Question: I am new in Android App development. I want to set Foreground image to Image button in API level 19. How to do this?

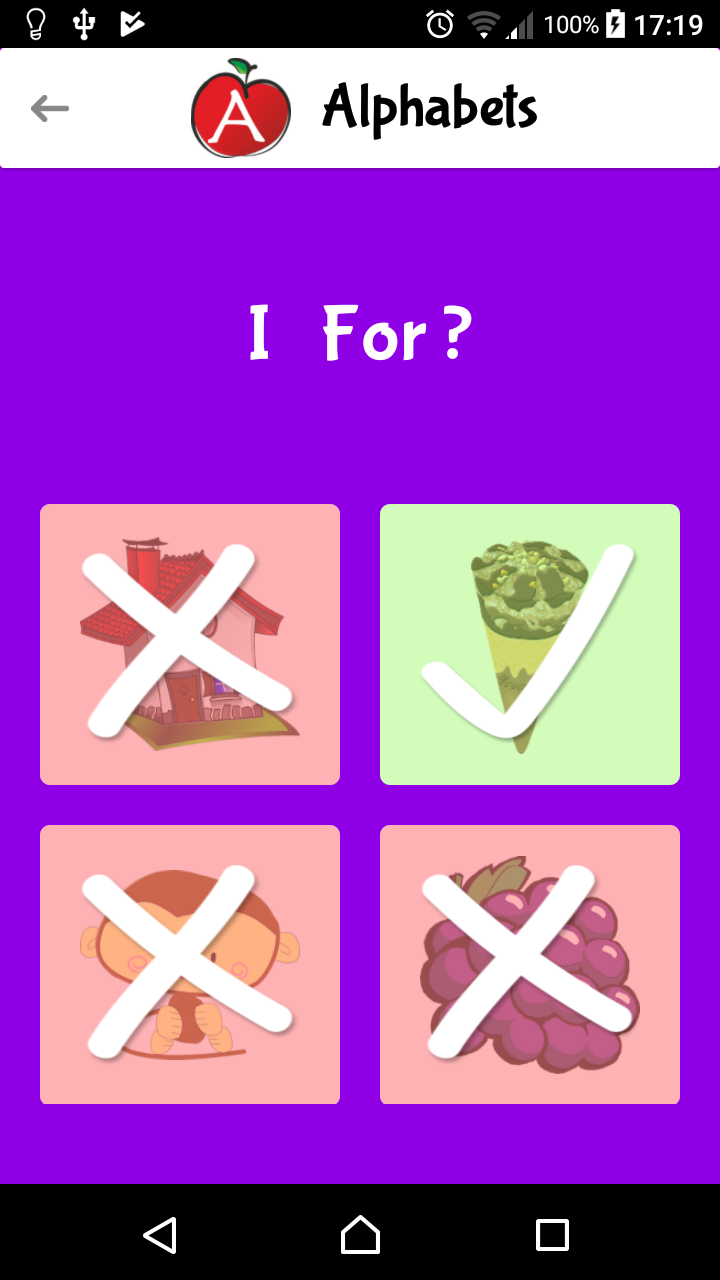
Answer: For the sample code, use this for a layout of 1 answer:
'''
<FrameLayout
android:id="@+id/answer_section"
android:layout_width="100dp"
android:layout_height="100dp">
<ImageView
android:id="@+id/answer_background"
android:layout_width="match_parent"
android:layout_height="match_parent"
android:src="@drawable/house_img"/>
<ImageView
android:id="@+id/answer_check"
android:layout_width="match_parent"
android:layout_height="match_parent"
android:src="@drawable/check_img"/>
</FrameLayout>
'''
You use 2 different 'ImageView' for 2 images so they can work separately, like doing animation, show/hide with conditions...